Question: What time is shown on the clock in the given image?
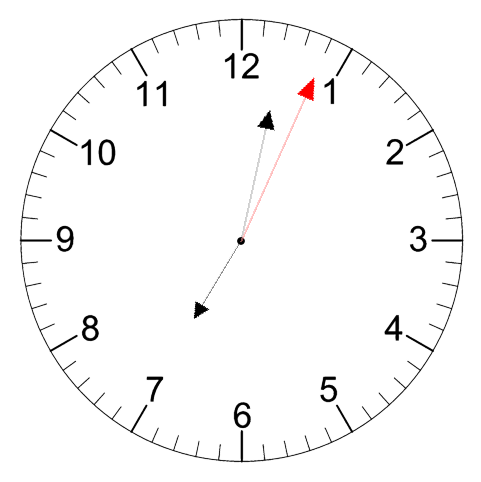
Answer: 07:02:04